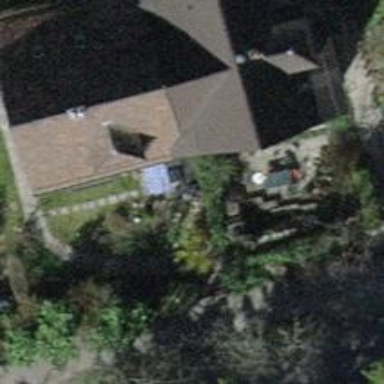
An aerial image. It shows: Semi-detached house.